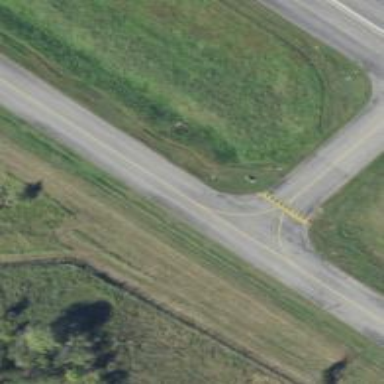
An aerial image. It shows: Taxiway at the airport with asphalt surface.